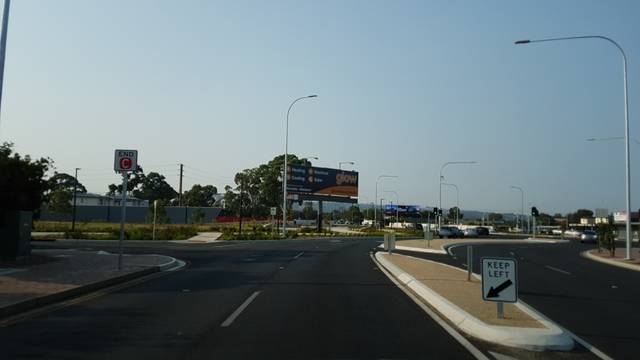
Region: Australia
Coordinates: -35.009, 138.54